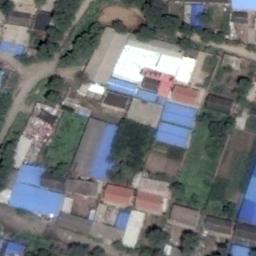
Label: industrial_area